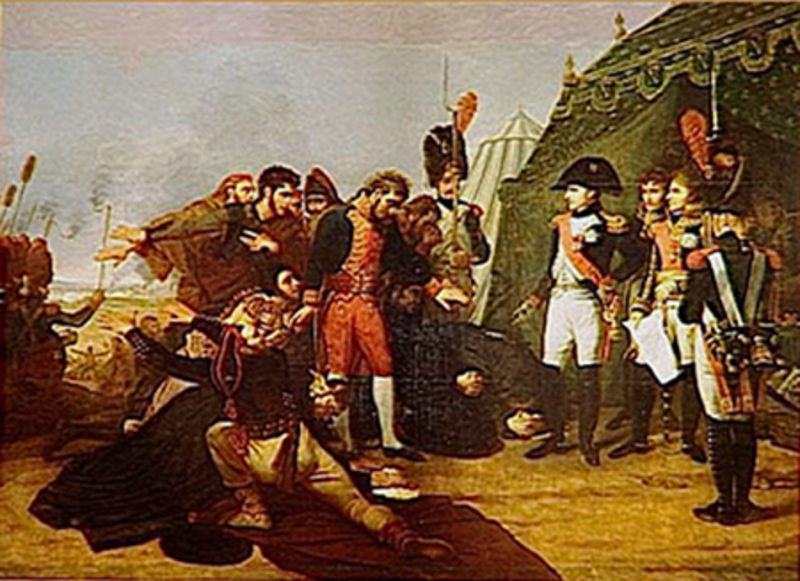
Titel: La Capitulation de Madrid (4 décembre 1808), Die Kapitulation Madrids
Künstler: Baron Antoine Jean Gros
Standort: Versailles
Institution: Musée National du Château de Versailles et de Trianon
Schlagwörter: blau, feder, gemälde, gruppe, hand, himmel, kampf, mann, meer, schatten, wolken, gelb, grün, menschen, sand, braun, bunt, frankreich, frau, hut, hüte, licht, männer, orange, schwarz, weiss, blick, rot, beige, alt, bart, gericht, jacke, mütze, mützen, arm, blicke, federn, historie, kragen, stehen, hände, wache, öl, erde, feld, horizont, schilf, qualm, rauch, boden, gold, mantel, borte, beine, schärpe, küste, strand, wellen, papier, schuhe, hosen, wüste, farbe, tag, amerika, vorführung, franzosen, krieg, schlacht, historienbild, kaiser, lanze, soldaten, socken, weste, strümpfe, kanone, revolution, streit, uniform, uniformen, waffen, knien, soldat, waffe, mäntel, zirkus, napoleon, abzeichen, dreispitz, helm, orden, scherpe, stiefel, kopfputz, ritter, armee, feldzug, heer, gewehr, niederlage, gefangene, gehorsam, general, knieen, empfang, geknickt, garde, verbeugen, verbeugung, feldherr, kanonen, scherpen, treueschwur, speer, gewehre, empire, gefangener, turban, fackel, wachen, generäle, bitten, kniefall, zelt, zelte, franzose, gefecht, lager, fackeln, gebäugt, bajonett, trommeln, verletzter, gnade, verrat, muskete, befehl, feldlager, marschall, besiegter, bonapart, frontlader, napoleon bonapart, napolion, aufstandt, zelt grün, uniformierten, enapoleon, verbündete